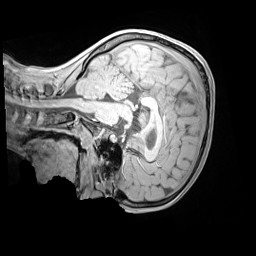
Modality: MP2RAGE
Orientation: sagittal
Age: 11
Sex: male
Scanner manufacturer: siemens
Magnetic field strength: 3 T
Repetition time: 4 s
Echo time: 0.00303 s